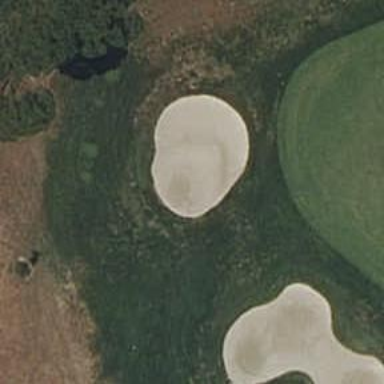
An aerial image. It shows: Sandy area is golf bunker.